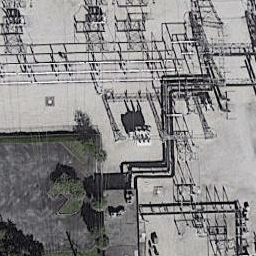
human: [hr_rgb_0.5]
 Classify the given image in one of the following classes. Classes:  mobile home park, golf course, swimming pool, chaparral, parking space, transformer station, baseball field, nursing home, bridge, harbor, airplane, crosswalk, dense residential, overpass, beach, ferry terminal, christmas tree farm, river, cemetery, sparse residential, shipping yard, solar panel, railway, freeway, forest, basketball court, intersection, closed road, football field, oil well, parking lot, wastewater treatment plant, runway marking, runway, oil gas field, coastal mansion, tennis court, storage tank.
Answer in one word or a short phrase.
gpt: transformer station